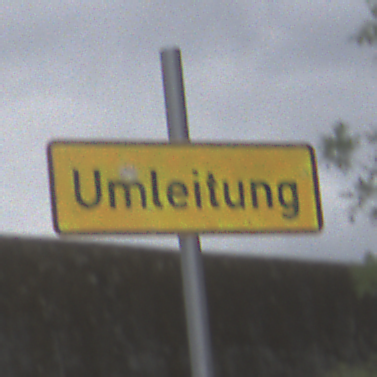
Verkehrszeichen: Umleitungsankuendigung
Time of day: Midday
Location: Outdoor (Suburban)
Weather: Overcast
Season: NotSpecified
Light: Natural